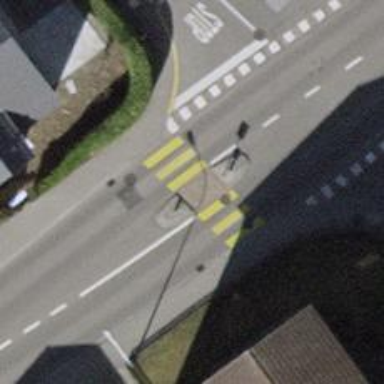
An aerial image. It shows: Marked crossing with pedestrian island.